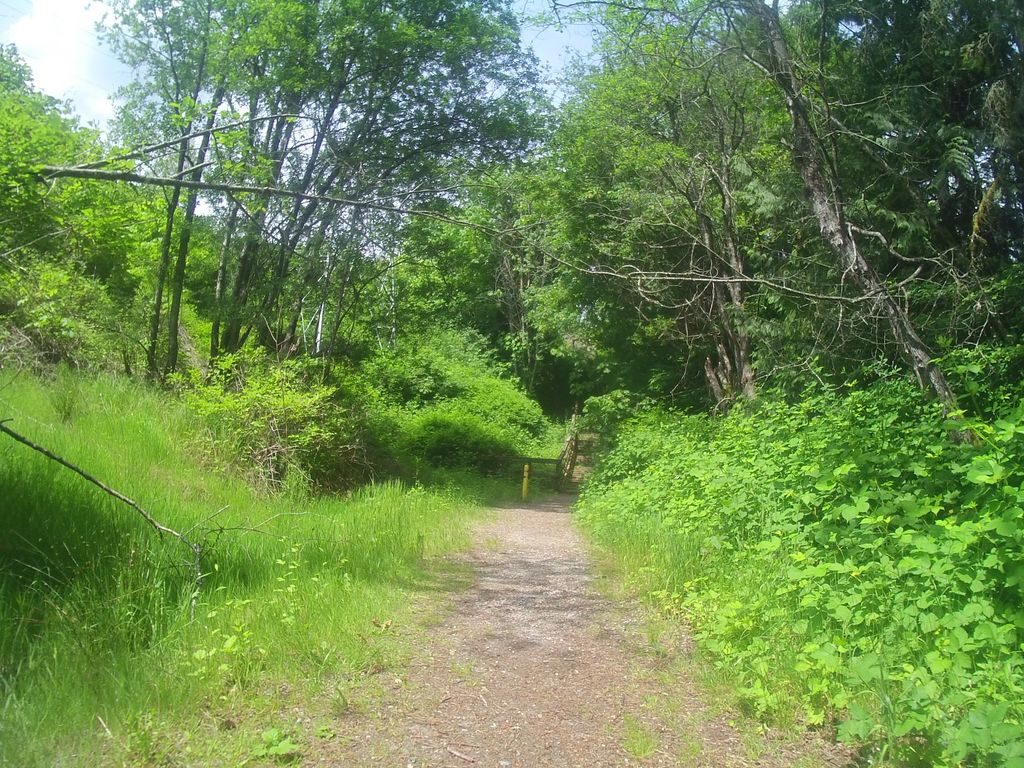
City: vancouver